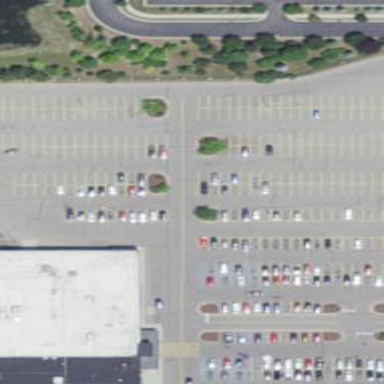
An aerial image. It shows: Parking area.